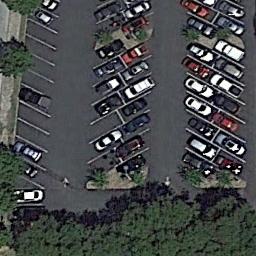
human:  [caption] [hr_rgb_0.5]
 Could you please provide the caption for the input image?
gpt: The parking lot has some cars arranged neatly in lines and a grove of trees is next to the parking lot .

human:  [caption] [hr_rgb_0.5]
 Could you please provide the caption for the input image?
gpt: The parking lot is next to some trees .

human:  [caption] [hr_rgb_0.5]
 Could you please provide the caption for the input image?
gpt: There are many different colored cars in the parking lot .

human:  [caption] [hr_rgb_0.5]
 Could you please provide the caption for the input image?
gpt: Six rows of cars were parked in the parking lot .

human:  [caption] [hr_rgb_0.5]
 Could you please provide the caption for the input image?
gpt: There are some green trees beside the parking lot .